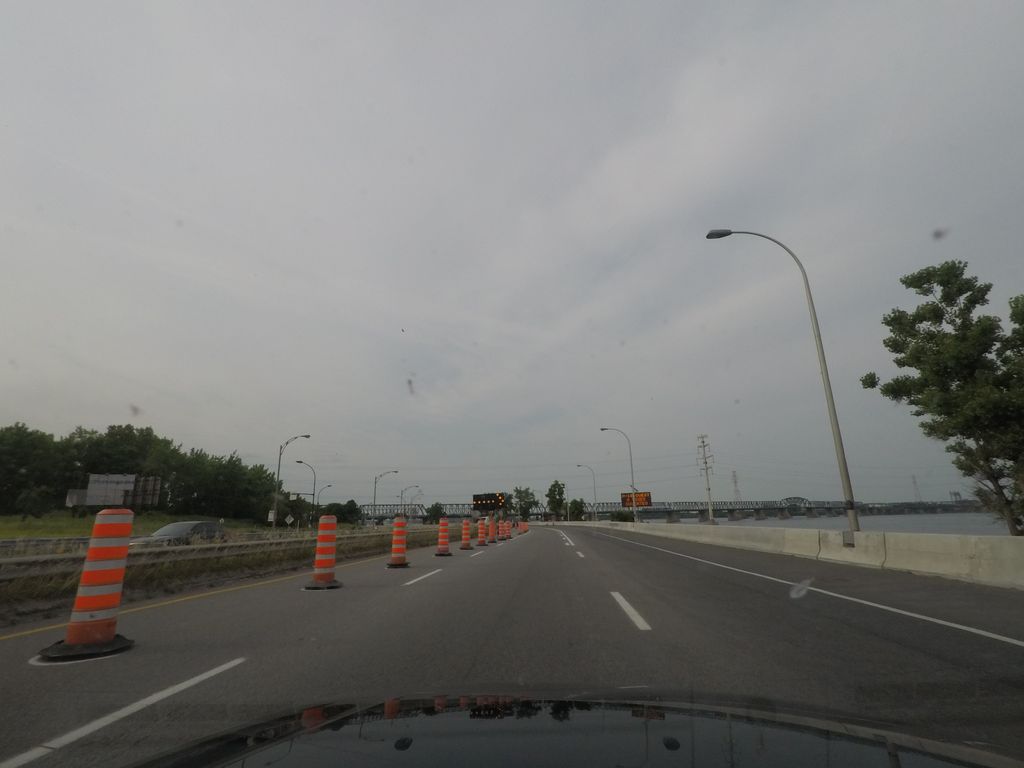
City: montreal